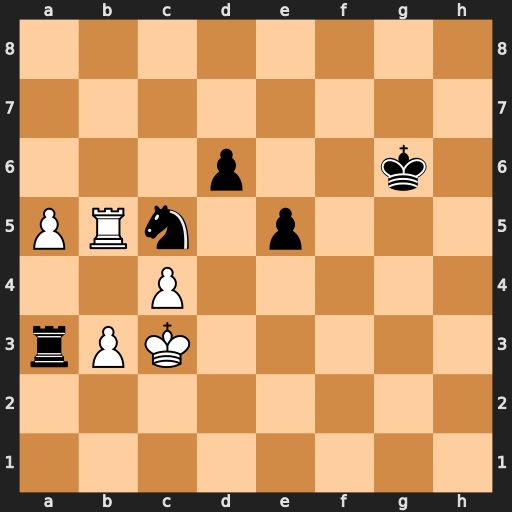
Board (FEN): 8/8/3p2k1/PRn1p3/2P5/rPK5/8/8
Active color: w
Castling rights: -
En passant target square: -
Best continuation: Kb2 Rxa5 Rxa5